Question: I wish to access my current_user variable from my application.js (I renamed my application.js to application.js.erb so the server could understand my ruby code), so i got something like:
'''
function hello(){ alert("<%= current_user.name %>"); }
'''
But it fails:

How can i get session variables like the current_user from devise gem working from a script located in /assets/my_script.js.erb, i think it should not be abled because theese variables might not be accesisible from public sites, or what should do about this?
Thanks!
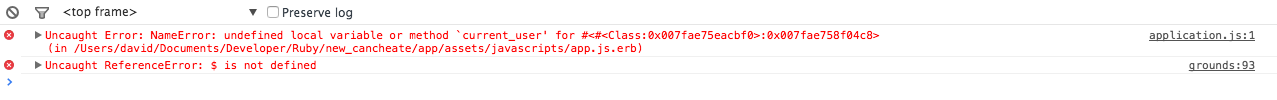
Answer: Application.js is not evaluated in the context of any session variables or methods. The simplest way to access username from javascript would be to set a cookie in a before_action on application controller:
'''
class ApplicationController < ActionController::Base
before_action :set_user
private
def set_user
cookies[:username] = current_user.name || 'guest'
end
end
'''
Then from any js in app/assets you can access the cookie:
'''
alert(document.cookie);
'''
A more verbose but arguably cleaner method would be to create a route that accesses the current user and returns the username e.g.
routes.rb
'''
get 'current_user' => "users#current_user"
'''
users_controller.rb
'''
def current_user
render json: {name: current_user.name}
end
'''
application.js
'''
$.get('/current_user', function(result){
alert(result.name);
});
'''